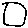
Label: circle